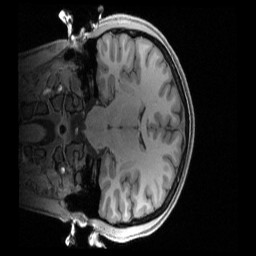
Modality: T1w
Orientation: coronal
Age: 22
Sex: female
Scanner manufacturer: siemens
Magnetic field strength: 3 T
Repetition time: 2.4 s
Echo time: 0.00222 s